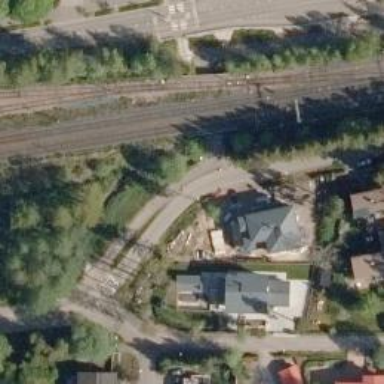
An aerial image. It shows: Asphalt cycleway.